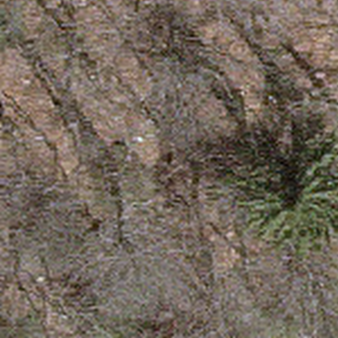
Label: other